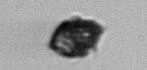
Label: Kryptoperidinium_triquetrum